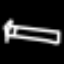
Label: bed